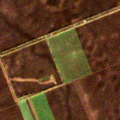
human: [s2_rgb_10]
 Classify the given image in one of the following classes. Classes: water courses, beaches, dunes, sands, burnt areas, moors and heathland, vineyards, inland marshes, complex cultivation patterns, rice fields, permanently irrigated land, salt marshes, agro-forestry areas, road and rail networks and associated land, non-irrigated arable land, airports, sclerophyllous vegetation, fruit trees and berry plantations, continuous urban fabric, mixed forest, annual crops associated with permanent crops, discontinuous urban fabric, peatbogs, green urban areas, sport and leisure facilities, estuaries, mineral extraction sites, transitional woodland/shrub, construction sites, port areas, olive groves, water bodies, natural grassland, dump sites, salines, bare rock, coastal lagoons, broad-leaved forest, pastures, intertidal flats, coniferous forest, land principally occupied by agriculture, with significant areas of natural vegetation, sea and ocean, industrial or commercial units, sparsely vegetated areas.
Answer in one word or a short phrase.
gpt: non-irrigated arable land